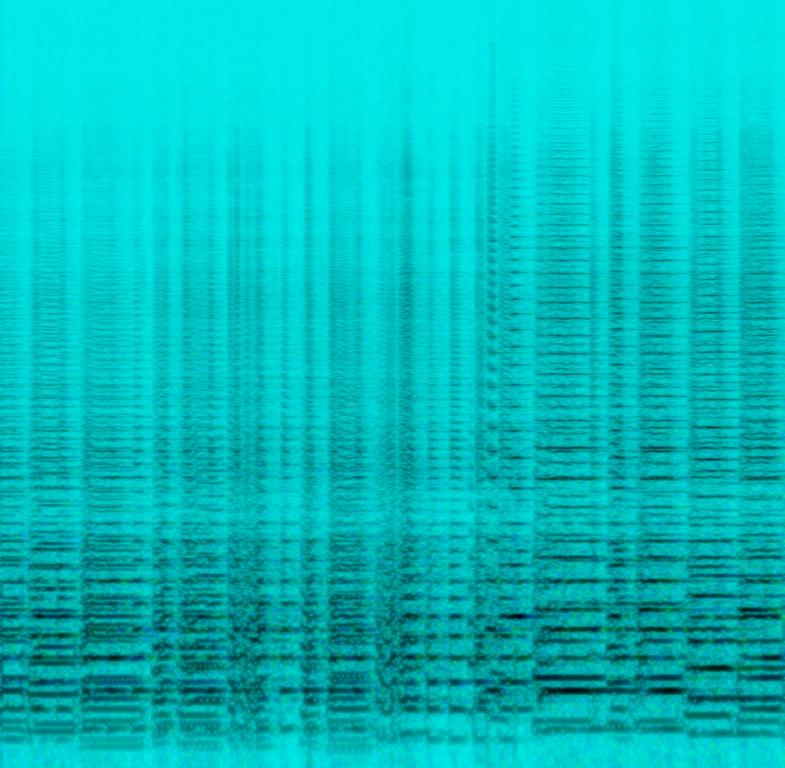
This piece involves multiple french horns. The piece sounds regal  and like something you would hear if the king of a country was moving  in his chariot through his kingdom along with a grand parade. The staccato bassline helps add to the sense of marching forward.